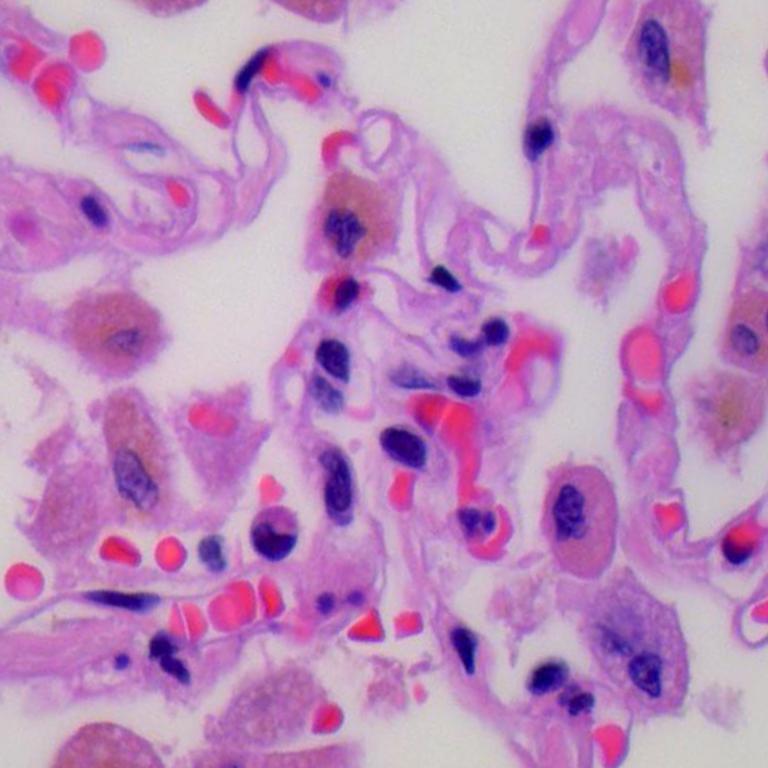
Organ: lung
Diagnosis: benign